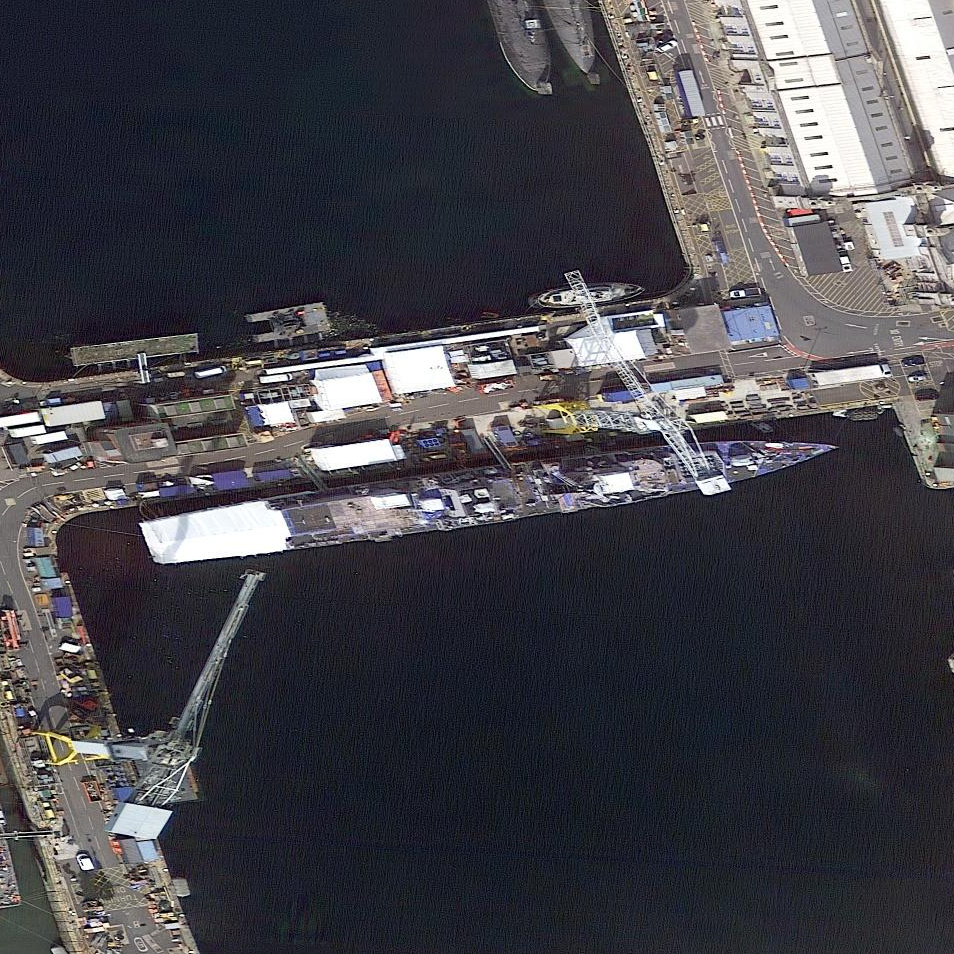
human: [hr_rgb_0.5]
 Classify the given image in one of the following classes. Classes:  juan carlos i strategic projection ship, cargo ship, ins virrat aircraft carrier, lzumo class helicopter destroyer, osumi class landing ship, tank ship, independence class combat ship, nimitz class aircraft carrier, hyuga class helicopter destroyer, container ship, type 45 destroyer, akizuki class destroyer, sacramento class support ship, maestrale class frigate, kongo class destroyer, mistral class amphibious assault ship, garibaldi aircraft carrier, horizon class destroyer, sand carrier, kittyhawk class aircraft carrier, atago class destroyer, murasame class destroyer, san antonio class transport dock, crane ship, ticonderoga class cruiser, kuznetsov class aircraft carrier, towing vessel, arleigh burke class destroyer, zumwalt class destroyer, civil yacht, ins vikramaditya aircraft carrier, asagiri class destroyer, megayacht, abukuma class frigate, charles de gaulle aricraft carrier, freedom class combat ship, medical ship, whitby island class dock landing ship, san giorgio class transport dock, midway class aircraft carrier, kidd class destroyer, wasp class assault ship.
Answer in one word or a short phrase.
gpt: Type 45 destroyer